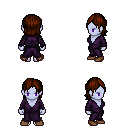
a pixel art fantasy rpg character, female body template, dark elf, purple skin, purple robe, red pants, brown long bangs hairstyle, brown shoes, four views (front, back, left, right), 2x2 character sprite sheet, small pixel art, hard edges, no anti-aliasing